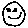
Label: smiley face